二年级 · 算术
把这些苹果装进纸箱里，可以装满几个纸箱?

60 千克可装 8 千克

答: 可以装满 $(\quad)$ 个纸箱。
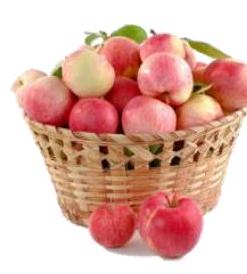
答案: $60 \div 8=7$ (个) $\cdots \cdots+4$ (千克)

答: 可以装满 7 个纸箱。